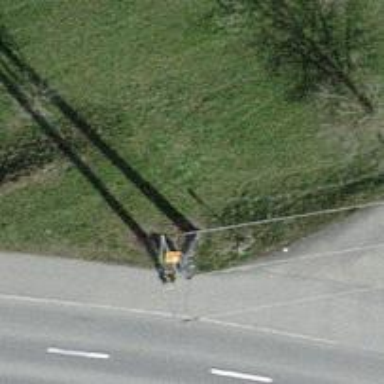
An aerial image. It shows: Power pole.